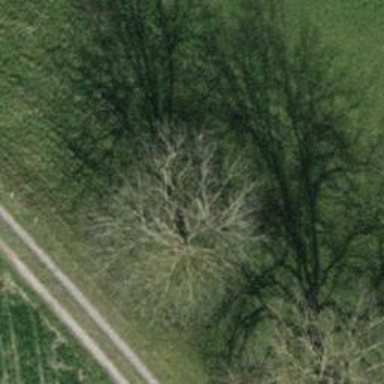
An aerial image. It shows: Urban tree adds touch of nature to the surroundings.